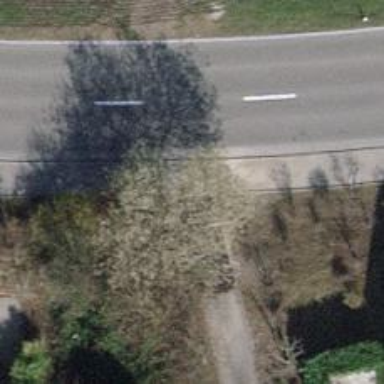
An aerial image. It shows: Double cycle barrier.